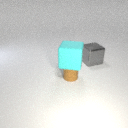
small brown rubber cylinder below large cyan rubber cube